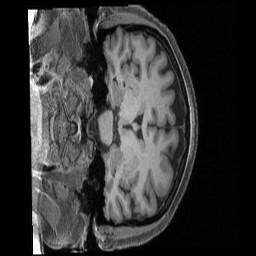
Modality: T1w
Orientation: coronal
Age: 43
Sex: female
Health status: ill
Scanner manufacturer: siemens
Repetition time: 2.4 s
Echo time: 0.00231 s